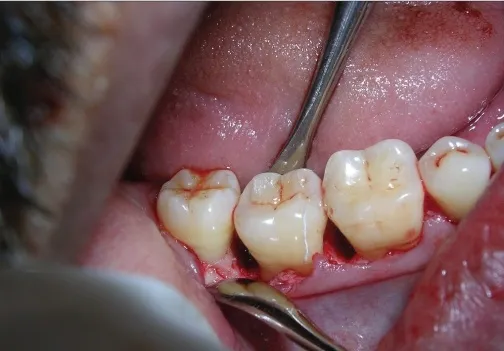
A flap extended to one tooth on either side for adequate reflection.
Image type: medical_photograph (other_medical_photograph)